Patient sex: F
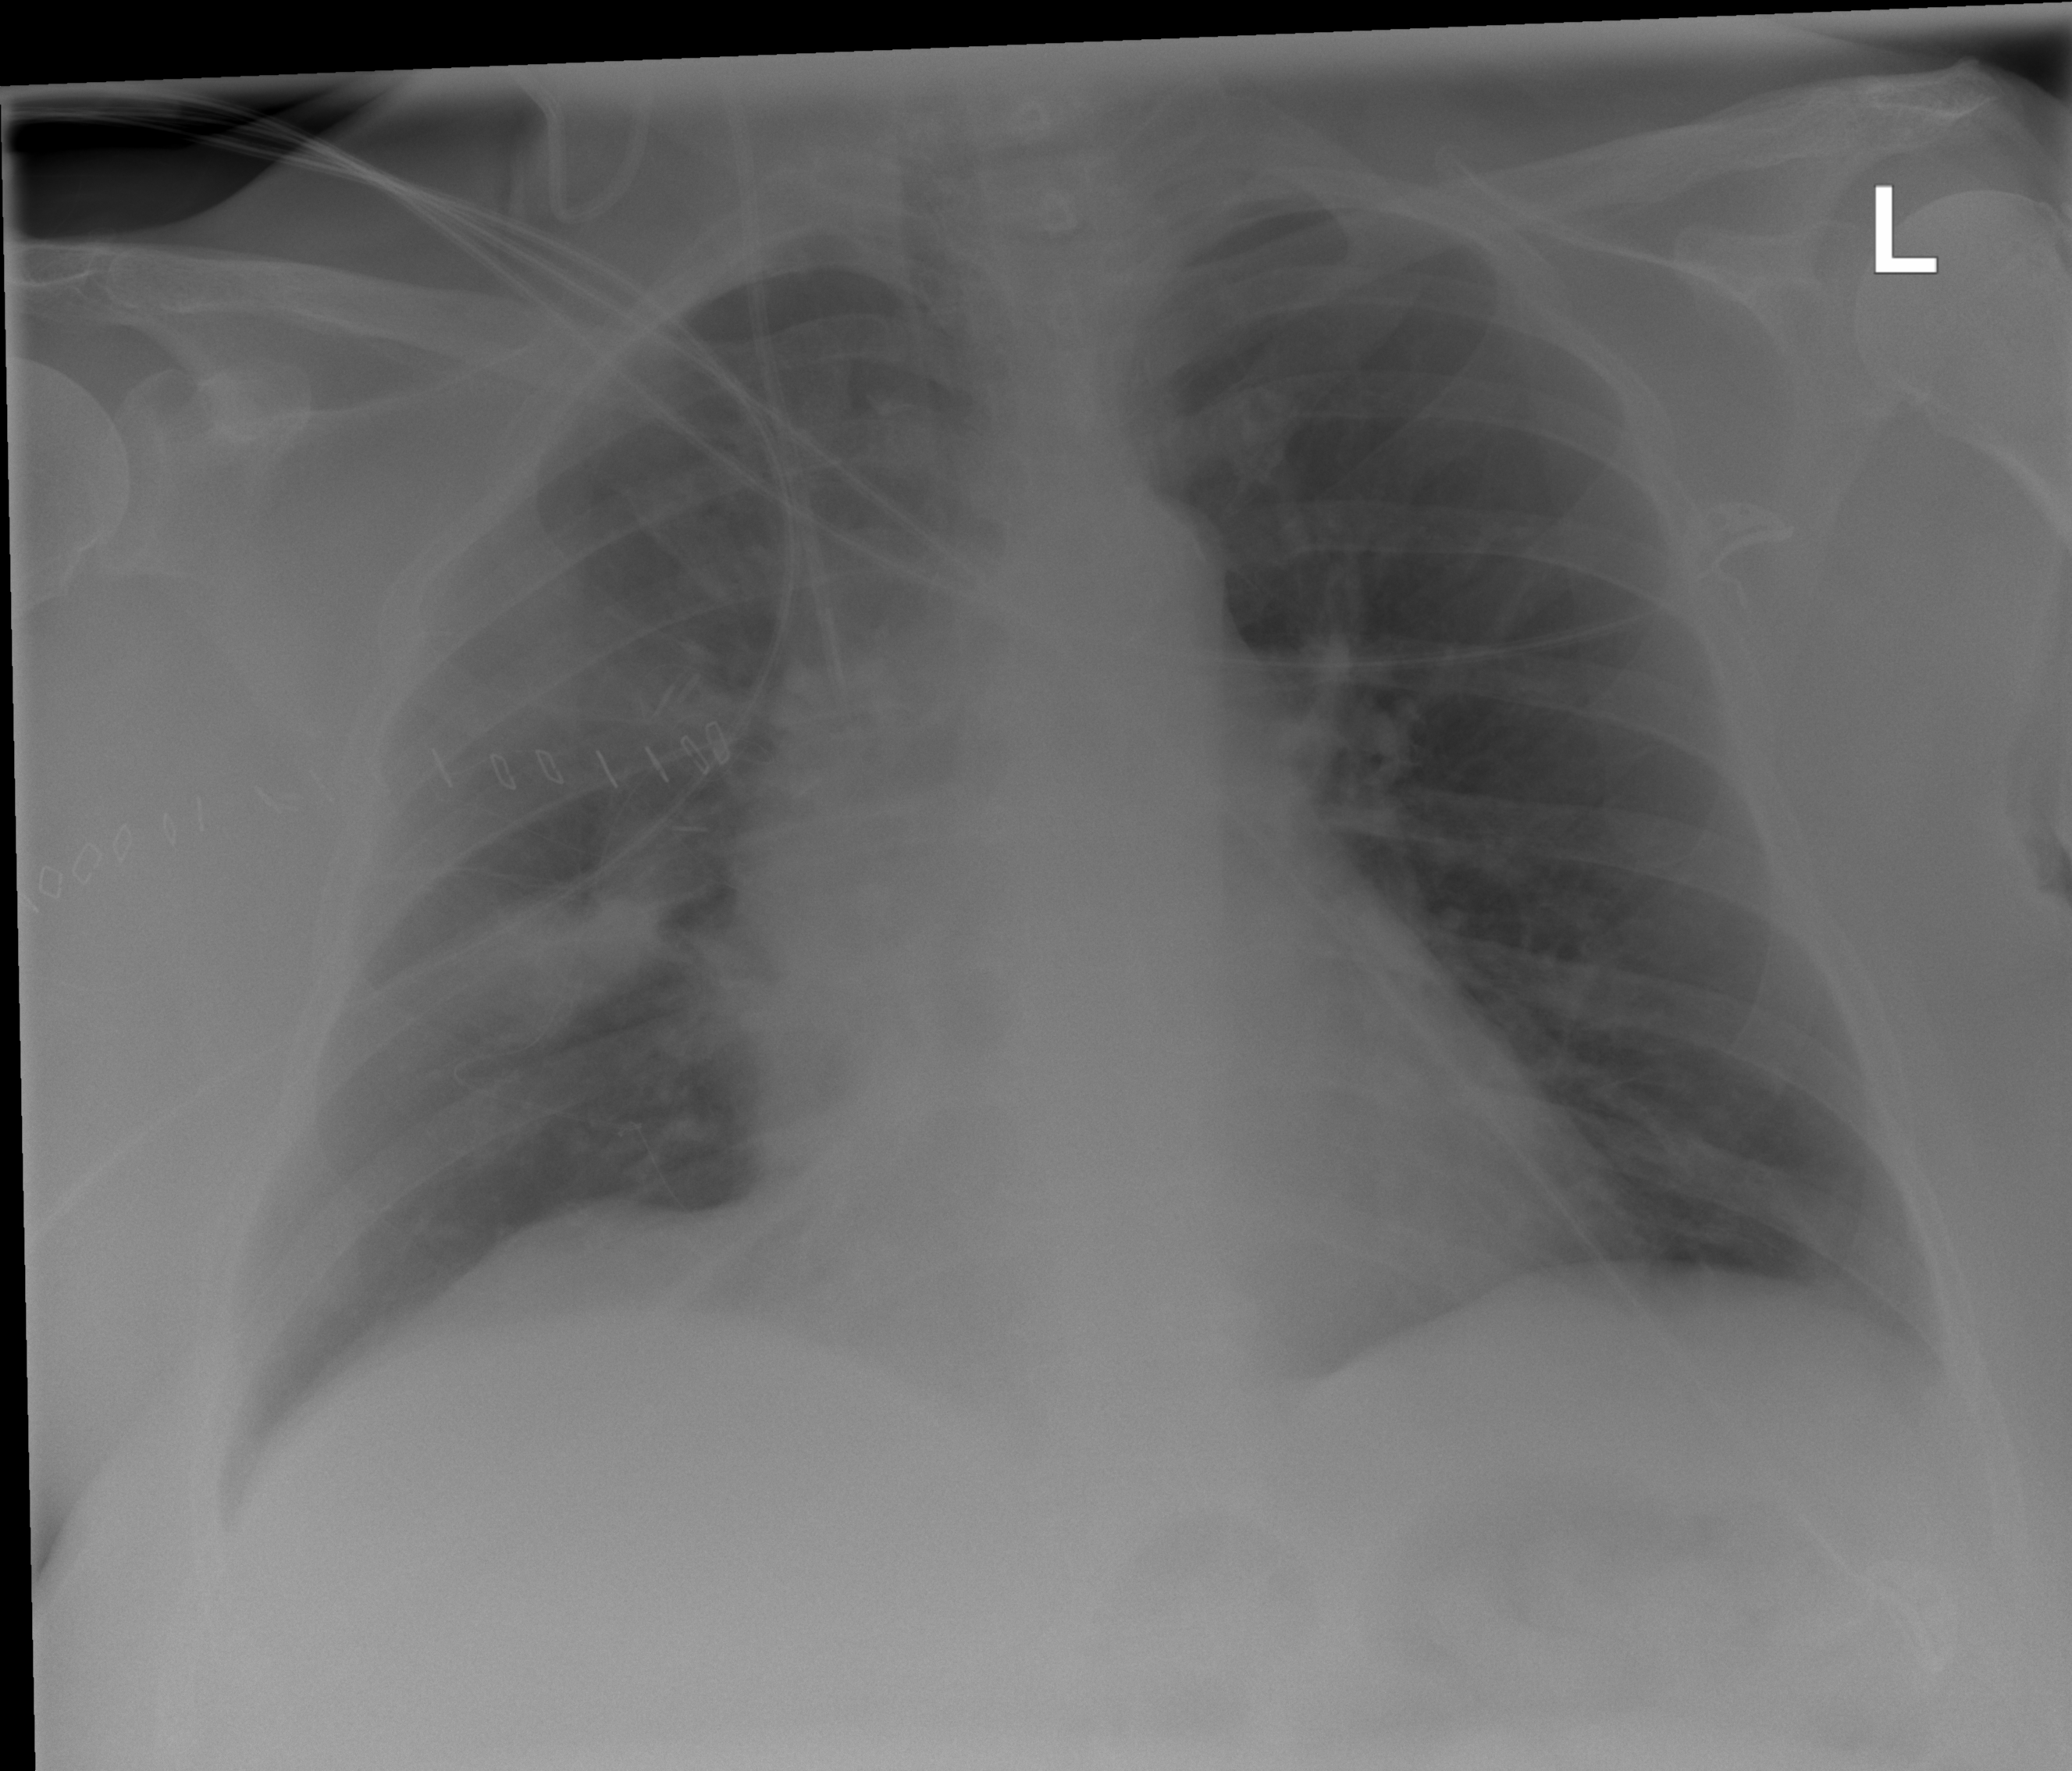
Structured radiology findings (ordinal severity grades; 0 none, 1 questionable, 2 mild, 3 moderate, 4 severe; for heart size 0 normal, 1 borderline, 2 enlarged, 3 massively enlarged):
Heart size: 2
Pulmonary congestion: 0
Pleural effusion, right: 0
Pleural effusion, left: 0
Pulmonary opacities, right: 0
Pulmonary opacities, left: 0
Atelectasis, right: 2
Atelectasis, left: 0